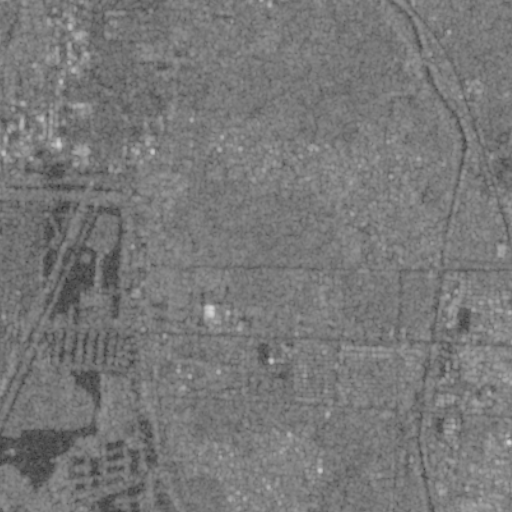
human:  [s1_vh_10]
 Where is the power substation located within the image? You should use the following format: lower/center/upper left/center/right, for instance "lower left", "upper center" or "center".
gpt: The power substation is located in the lower center of the image.
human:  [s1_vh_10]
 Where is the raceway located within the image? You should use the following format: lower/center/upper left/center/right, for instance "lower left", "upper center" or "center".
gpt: The raceway is located in the center left of the image.
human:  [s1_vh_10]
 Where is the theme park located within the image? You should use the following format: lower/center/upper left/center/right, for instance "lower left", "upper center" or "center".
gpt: The theme park is located in the center left of the image.
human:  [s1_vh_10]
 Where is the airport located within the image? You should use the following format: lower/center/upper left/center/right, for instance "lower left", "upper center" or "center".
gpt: There is no airport in the image.

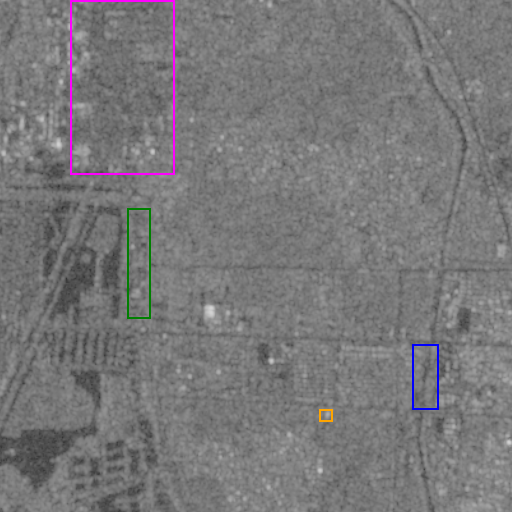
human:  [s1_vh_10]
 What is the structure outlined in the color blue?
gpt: The structure outlined in blue is a park.
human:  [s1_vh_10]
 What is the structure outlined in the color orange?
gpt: The structure outlined in orange is a power substation.
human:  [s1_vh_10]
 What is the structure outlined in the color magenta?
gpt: The structure outlined in magenta is a solar farm.
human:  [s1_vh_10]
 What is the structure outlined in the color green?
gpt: The structure outlined in green is a theme park.
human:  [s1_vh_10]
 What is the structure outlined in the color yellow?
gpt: There is no yellow outline.